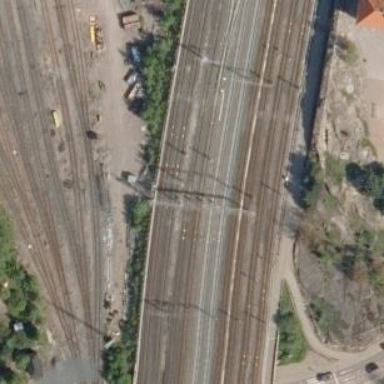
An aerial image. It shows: Railway signal.